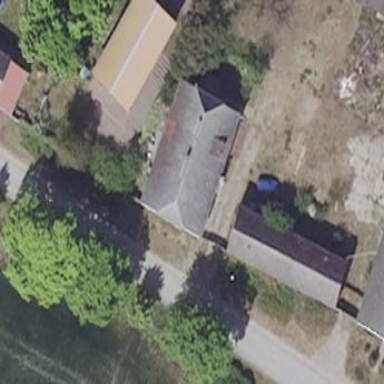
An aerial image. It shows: Detached building with hipped roof.